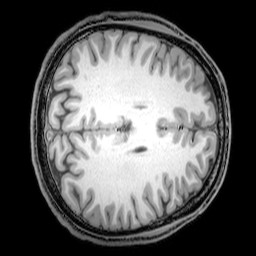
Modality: T1w
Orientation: axial
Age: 24
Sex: male
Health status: healthy
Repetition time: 0.081 s
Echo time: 0.037 s